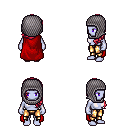
a pixel art fantasy rpg character, female body template, dark elf, purple skin, red cape, gold greaves, ruby red left-swept hairstyle, chain hood, four views (front, back, left, right), 2x2 character sprite sheet, small pixel art, hard edges, no anti-aliasing